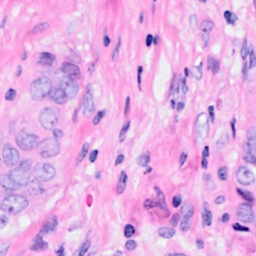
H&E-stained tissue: Breast